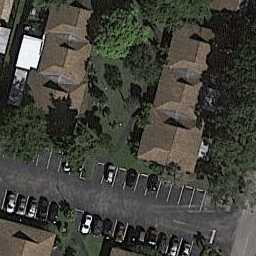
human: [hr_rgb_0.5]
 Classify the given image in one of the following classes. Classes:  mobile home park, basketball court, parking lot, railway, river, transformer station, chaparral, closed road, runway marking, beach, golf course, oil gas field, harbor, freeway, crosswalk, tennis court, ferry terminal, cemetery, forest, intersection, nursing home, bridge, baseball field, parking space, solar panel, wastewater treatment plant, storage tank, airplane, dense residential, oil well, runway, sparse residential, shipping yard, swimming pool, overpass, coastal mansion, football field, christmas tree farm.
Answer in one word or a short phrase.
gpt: sparse residential